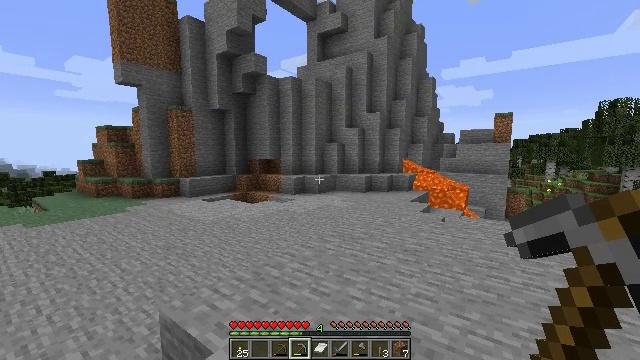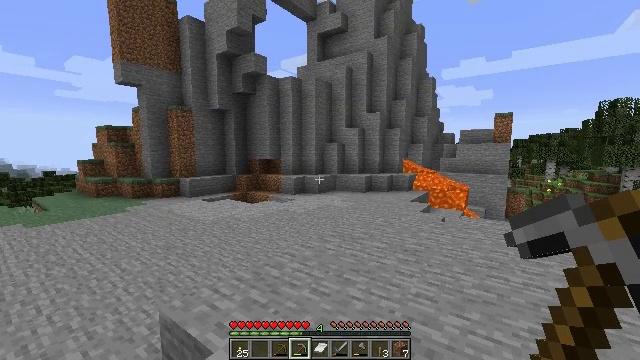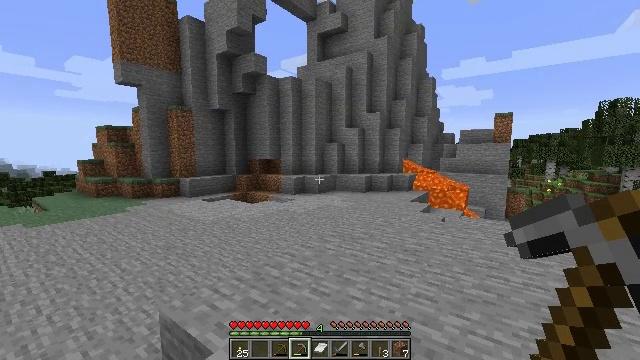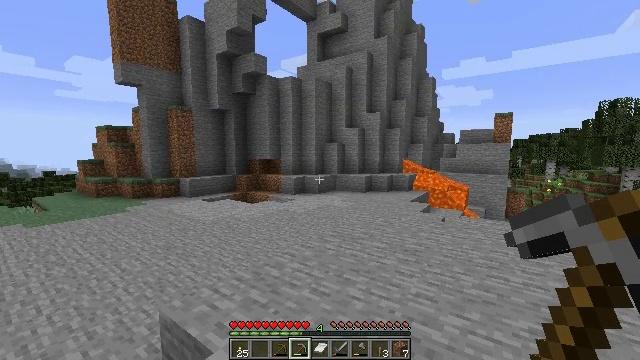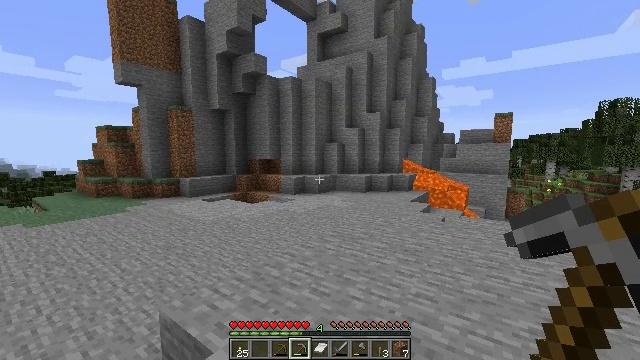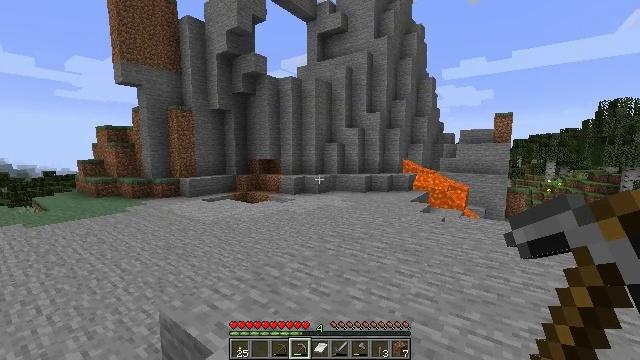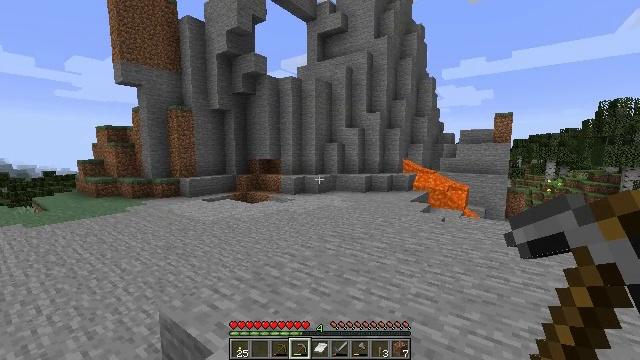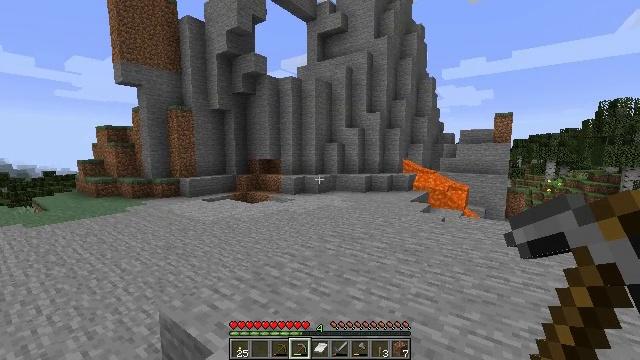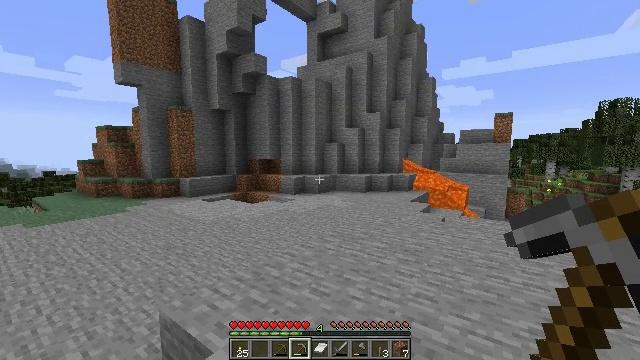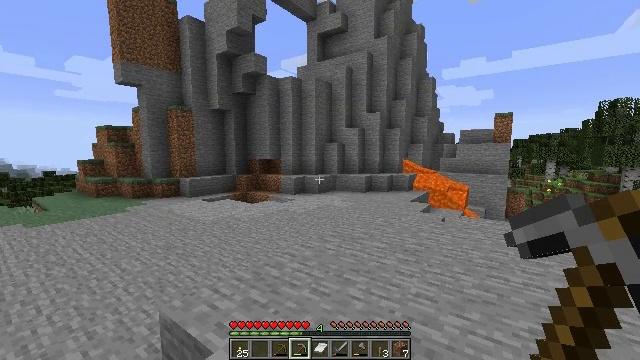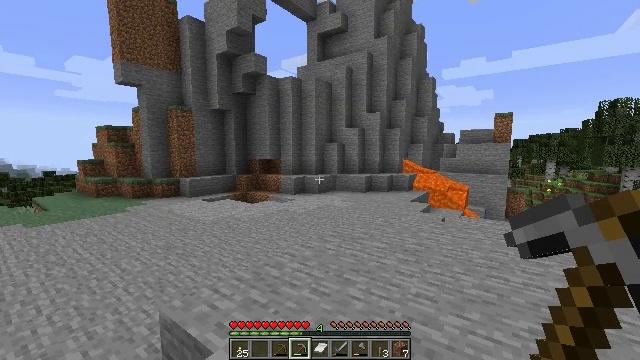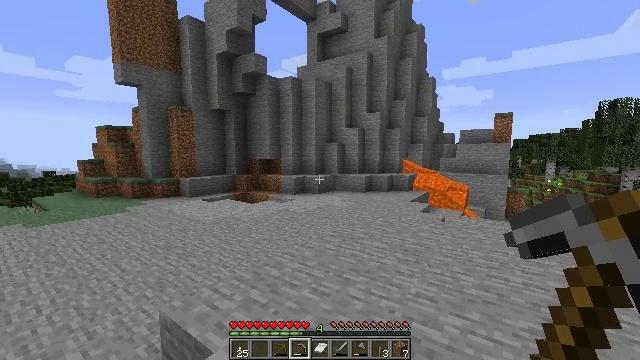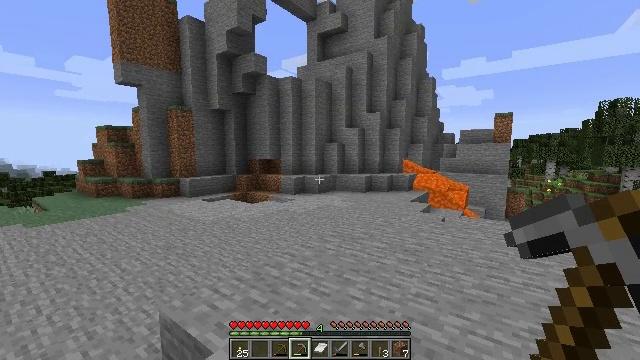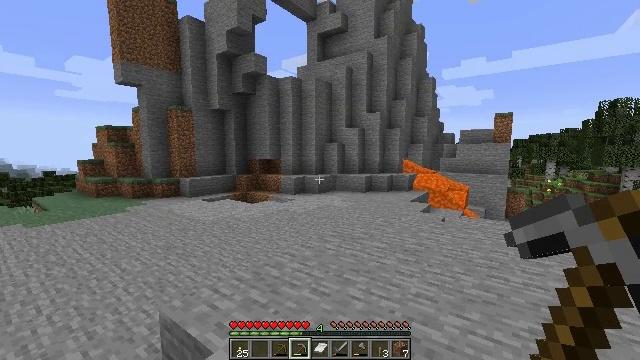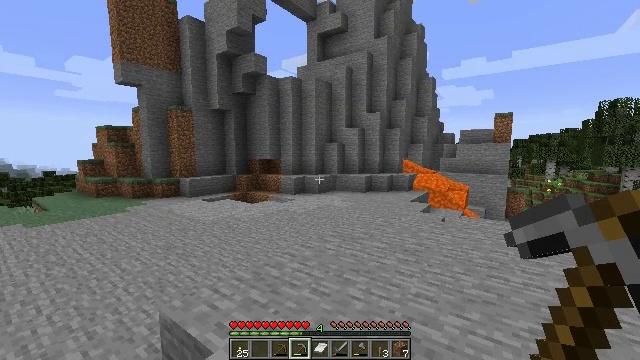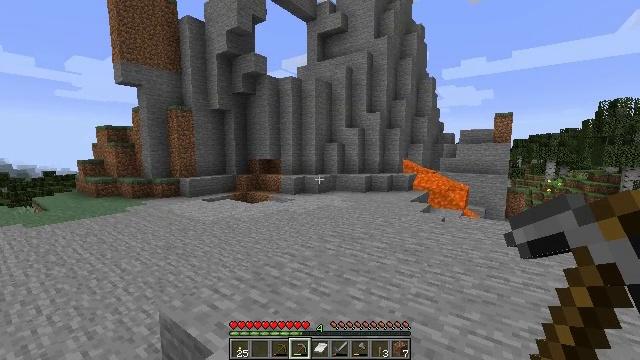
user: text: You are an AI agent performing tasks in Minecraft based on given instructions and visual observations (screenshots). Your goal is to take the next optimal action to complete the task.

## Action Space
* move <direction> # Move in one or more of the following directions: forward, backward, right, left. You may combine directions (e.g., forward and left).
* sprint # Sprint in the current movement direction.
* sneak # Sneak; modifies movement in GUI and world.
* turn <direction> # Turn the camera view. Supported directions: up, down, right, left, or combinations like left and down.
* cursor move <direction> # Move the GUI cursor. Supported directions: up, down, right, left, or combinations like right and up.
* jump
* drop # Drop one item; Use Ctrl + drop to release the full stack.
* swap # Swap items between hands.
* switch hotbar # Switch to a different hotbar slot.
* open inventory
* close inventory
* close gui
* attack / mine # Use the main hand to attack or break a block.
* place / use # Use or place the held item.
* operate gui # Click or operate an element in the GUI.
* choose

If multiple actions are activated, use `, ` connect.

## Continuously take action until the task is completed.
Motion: motion action
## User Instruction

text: Collect sugar cane near water sources.
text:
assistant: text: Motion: no_op
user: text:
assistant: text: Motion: no_op
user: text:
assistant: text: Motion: no_op
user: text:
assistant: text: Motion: no_op
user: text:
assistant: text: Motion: no_op
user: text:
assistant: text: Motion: no_op
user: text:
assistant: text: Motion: no_op
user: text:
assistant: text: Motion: no_op
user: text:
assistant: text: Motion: no_op
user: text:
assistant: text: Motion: no_op
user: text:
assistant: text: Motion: no_op
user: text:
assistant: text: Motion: no_op
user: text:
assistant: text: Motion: no_op
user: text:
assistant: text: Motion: no_op
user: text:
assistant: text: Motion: no_op
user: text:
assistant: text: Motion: no_op
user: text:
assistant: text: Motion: no_op
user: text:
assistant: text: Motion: turn right
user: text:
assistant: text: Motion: turn right and up
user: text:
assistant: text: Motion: turn right
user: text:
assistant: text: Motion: turn right and down
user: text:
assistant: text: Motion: turn right and down
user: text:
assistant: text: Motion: turn right and down
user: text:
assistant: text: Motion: turn right and down
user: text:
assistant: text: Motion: turn right
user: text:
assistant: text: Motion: turn right
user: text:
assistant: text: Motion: no_op
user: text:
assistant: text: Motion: no_op
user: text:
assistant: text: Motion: no_op
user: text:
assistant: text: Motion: no_op